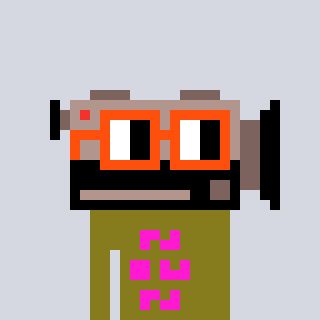
a pixel art character with square orange glasses, a camcorder-shaped head and a gunk-colored body on a cool background